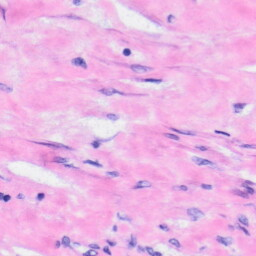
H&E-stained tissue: Liver